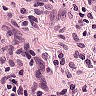
Metastatic tissue present: no